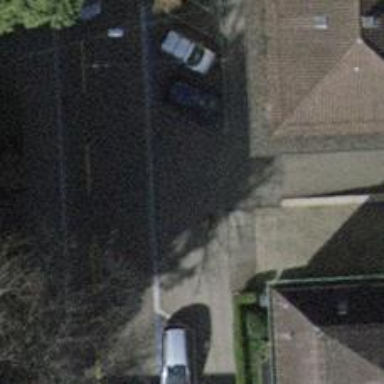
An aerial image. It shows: Kerb serving as barrier.